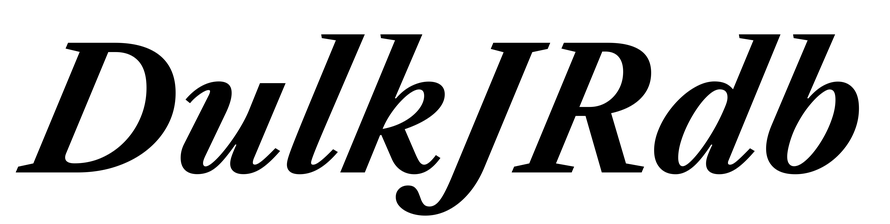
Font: LibreCaslonText-Italic_Bold_Italic